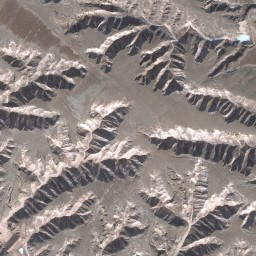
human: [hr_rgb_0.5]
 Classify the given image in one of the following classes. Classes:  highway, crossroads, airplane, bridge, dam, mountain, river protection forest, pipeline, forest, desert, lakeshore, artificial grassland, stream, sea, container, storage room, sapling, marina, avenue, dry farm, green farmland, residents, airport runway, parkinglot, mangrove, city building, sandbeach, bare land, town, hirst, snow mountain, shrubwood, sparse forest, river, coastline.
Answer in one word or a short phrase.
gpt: mountain